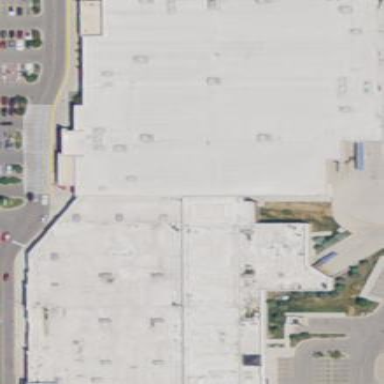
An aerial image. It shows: Retail building.